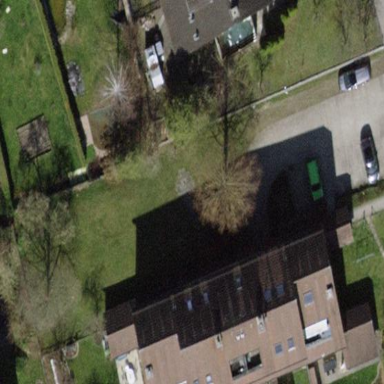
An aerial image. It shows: View of apartment building.